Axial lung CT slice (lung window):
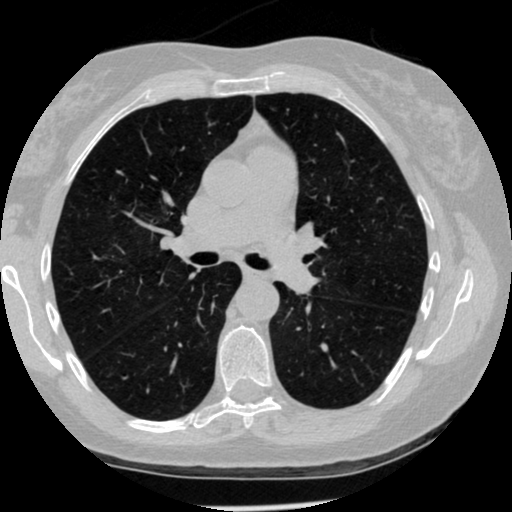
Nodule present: no